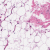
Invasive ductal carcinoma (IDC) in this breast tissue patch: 0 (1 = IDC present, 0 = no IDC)